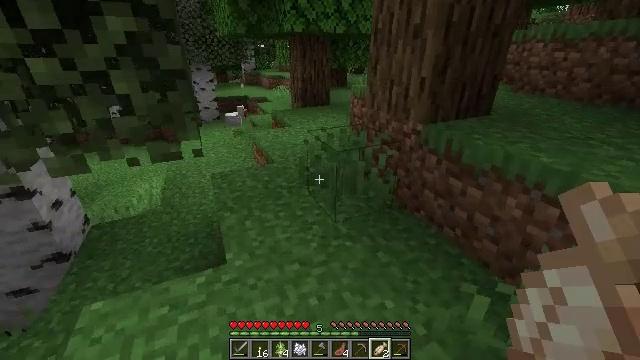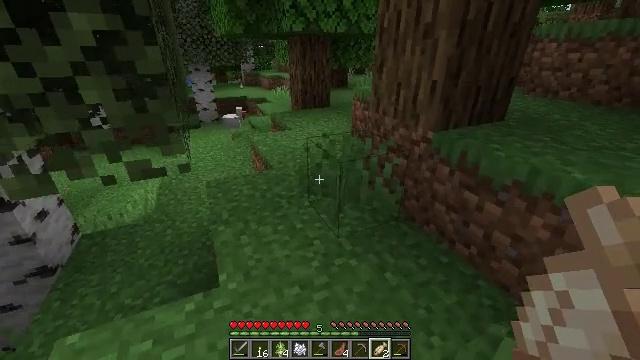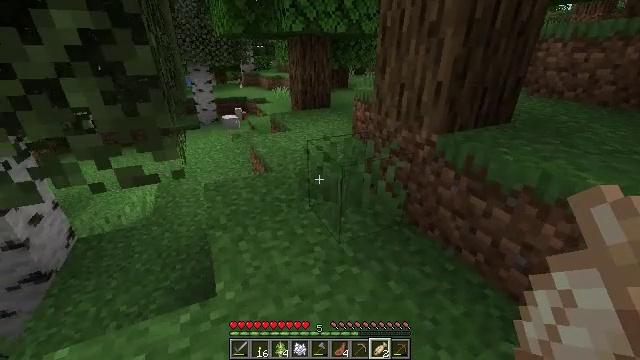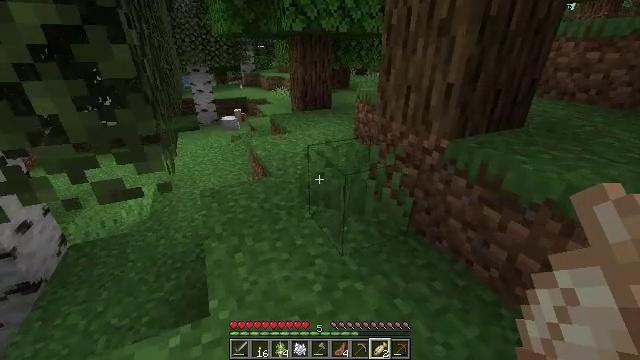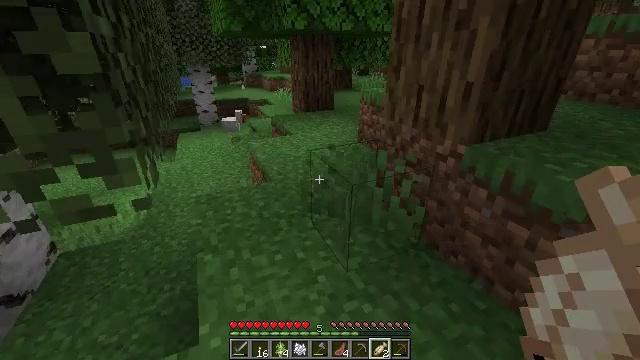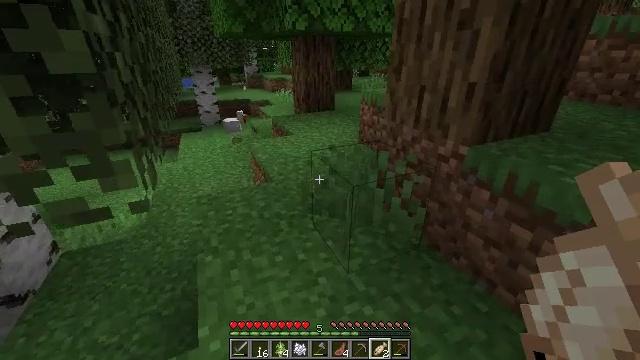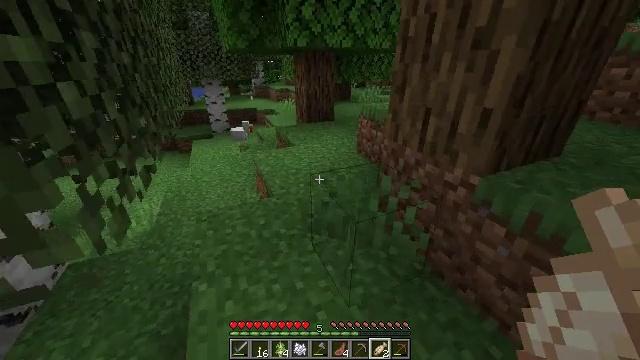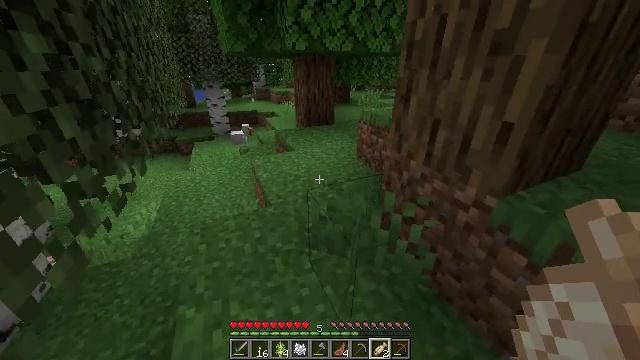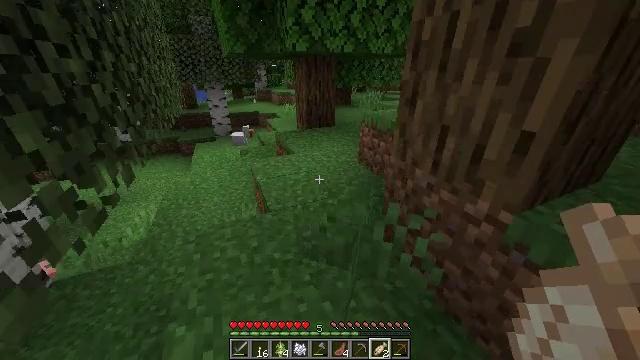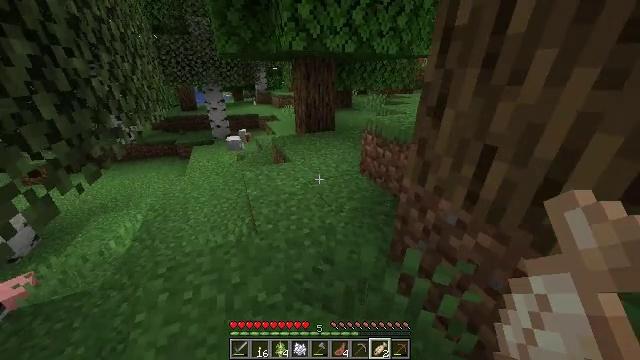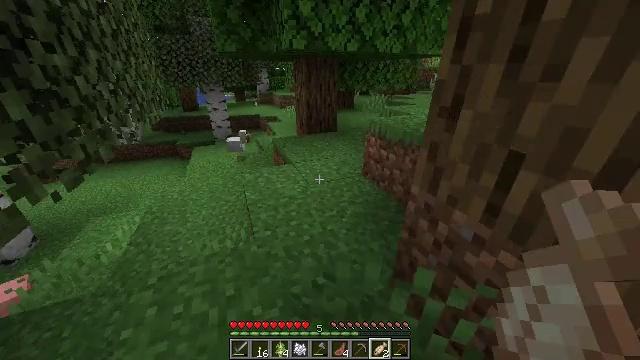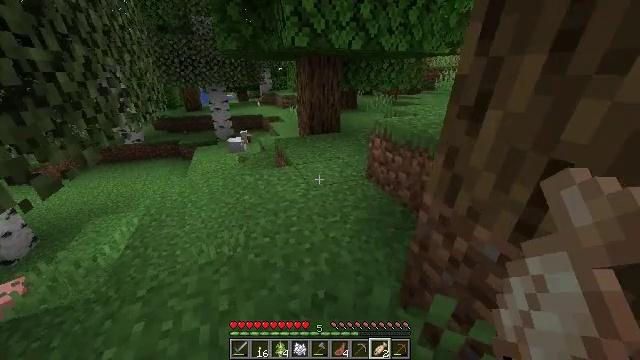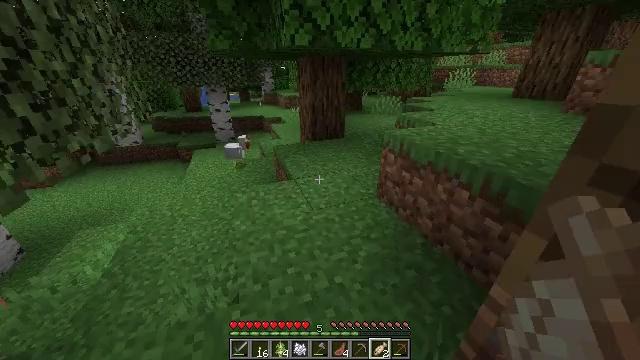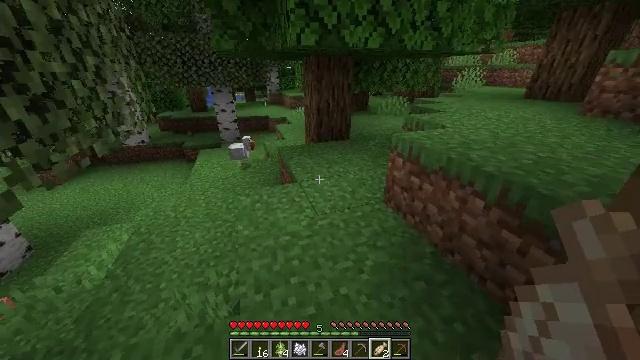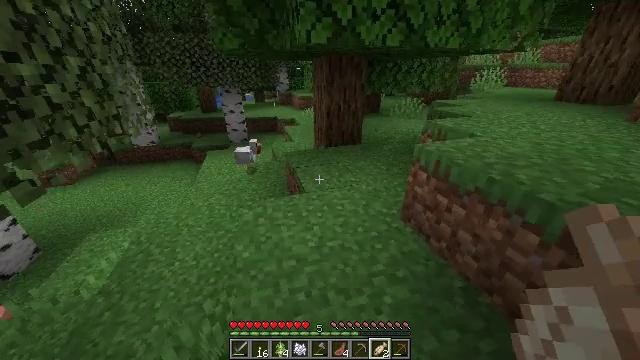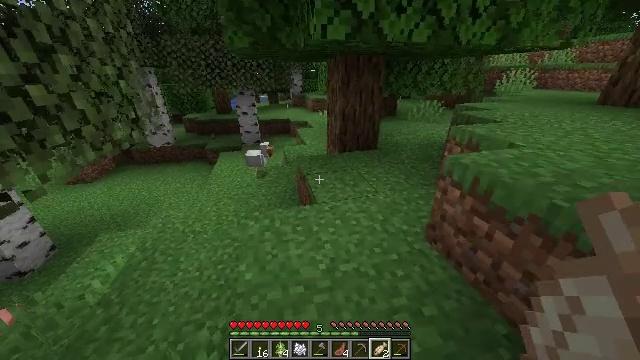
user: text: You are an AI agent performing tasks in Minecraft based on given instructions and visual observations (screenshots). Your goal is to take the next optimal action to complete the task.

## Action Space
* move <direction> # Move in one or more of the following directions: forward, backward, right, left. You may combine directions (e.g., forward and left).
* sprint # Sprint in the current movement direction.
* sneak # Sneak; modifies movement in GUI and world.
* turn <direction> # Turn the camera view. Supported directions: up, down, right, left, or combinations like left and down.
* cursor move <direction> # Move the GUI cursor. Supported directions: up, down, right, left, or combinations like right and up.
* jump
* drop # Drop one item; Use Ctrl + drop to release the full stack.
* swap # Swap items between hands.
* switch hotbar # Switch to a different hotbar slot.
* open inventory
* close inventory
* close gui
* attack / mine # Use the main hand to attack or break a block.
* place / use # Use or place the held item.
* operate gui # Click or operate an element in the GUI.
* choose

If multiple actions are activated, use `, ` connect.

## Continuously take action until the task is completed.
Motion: motion action
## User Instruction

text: Smelt a cooked cod.
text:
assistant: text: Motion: move forward
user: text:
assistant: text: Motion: move forward
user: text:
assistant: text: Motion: no_op
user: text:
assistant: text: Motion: move forward
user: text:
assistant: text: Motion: move forward
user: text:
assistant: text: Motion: move forward
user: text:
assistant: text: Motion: move forward
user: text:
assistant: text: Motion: move forward
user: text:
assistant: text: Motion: move forward
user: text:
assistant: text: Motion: move forward
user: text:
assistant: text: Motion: move forward
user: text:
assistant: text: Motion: move forward
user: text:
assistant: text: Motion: move forward, turn left
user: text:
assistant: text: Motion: move forward, turn left
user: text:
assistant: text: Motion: move forward, turn left
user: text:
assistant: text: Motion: move forward, turn left
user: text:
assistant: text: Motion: move forward, turn left
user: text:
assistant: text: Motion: move forward, turn left
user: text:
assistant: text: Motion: move forward, turn left
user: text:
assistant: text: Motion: move forward, turn left
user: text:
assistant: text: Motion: move forward, turn left
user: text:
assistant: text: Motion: move forward
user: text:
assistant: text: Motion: move forward, turn left
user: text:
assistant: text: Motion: move forward, turn left
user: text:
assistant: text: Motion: move forward
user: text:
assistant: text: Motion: move forward
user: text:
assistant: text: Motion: move forward, turn left
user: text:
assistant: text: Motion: move forward, turn left
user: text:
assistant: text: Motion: move forward, turn left
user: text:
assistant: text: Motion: move forward, turn left